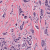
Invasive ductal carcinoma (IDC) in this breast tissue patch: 1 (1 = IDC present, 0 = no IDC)